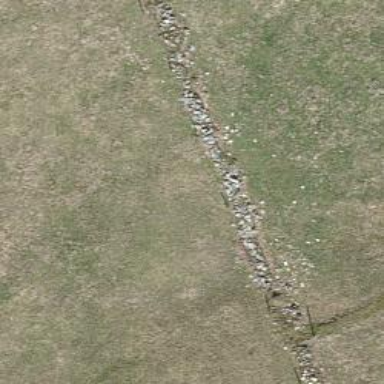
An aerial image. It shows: Wall barrier.